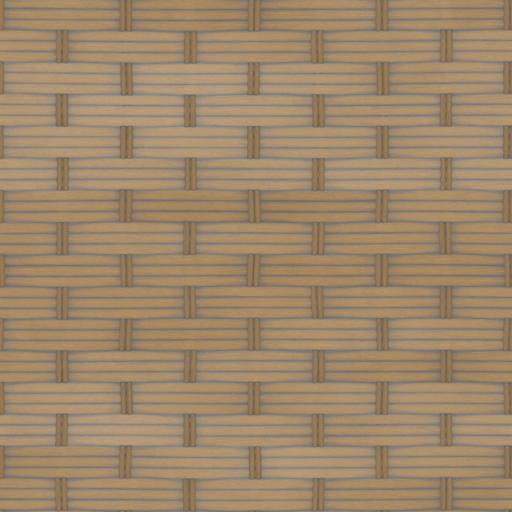
Tags: brown light wicker